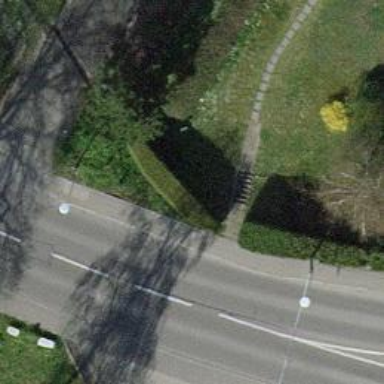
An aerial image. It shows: Hedge acting as barrier.